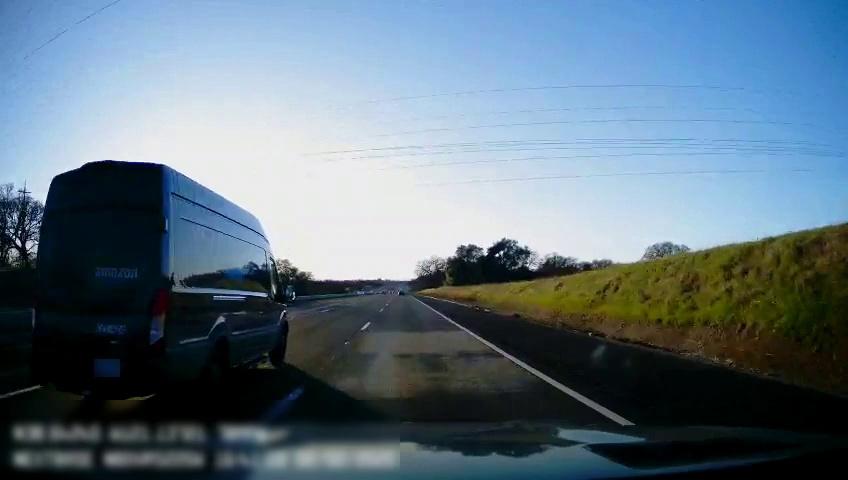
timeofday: Day
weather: Cloudy
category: Drivable Space
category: Vehicles | Van
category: Lanes | Current Lane
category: Lanes | Current Lane
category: Lanes | Alternate Lane